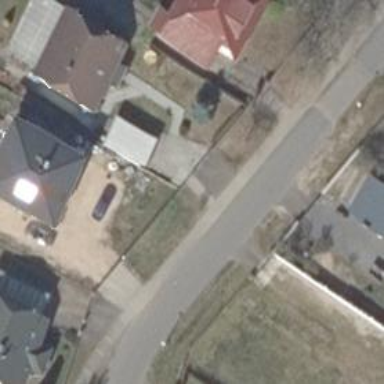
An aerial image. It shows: Asphalt road in residential area.